Field crop: maize
Growth stage: 2
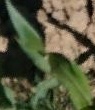
Species: maize